Aerial crown-view tile of a tropical tree (Barro Colorado Island, Panama), acquired 20250512:
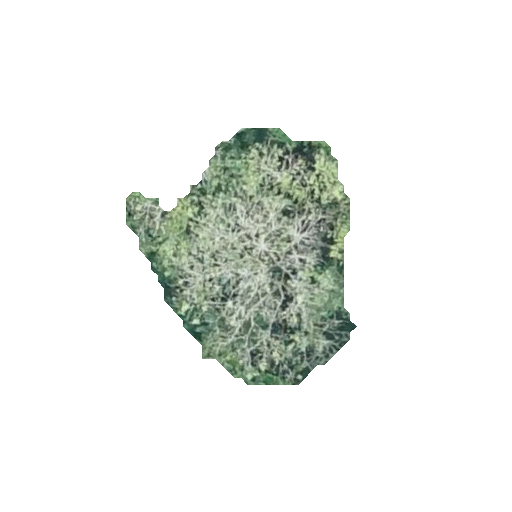
Species: Alseis blackiana
GBIF accepted scientific name: Alseis blackiana
Crown area: 57.903 m²